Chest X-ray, PA view. Patient: 59 years old, sex F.
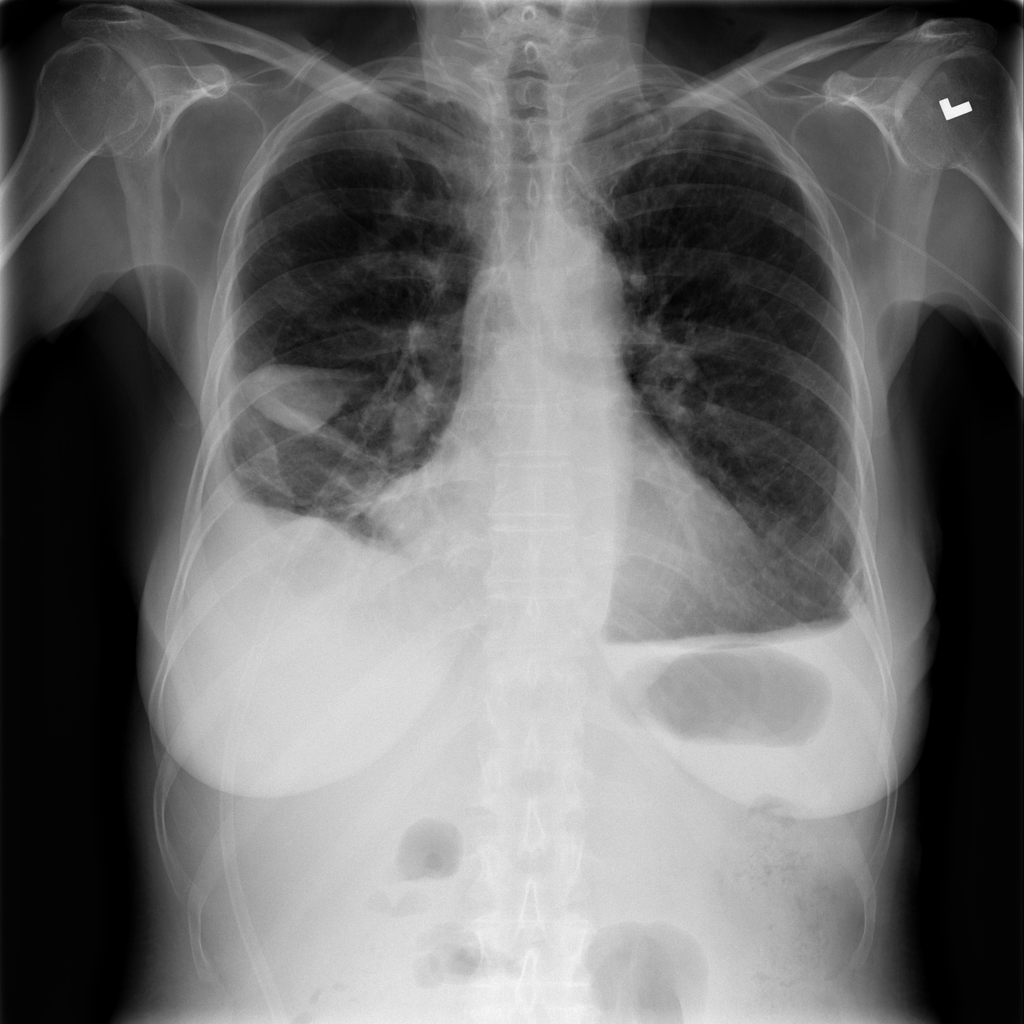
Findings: Effusion